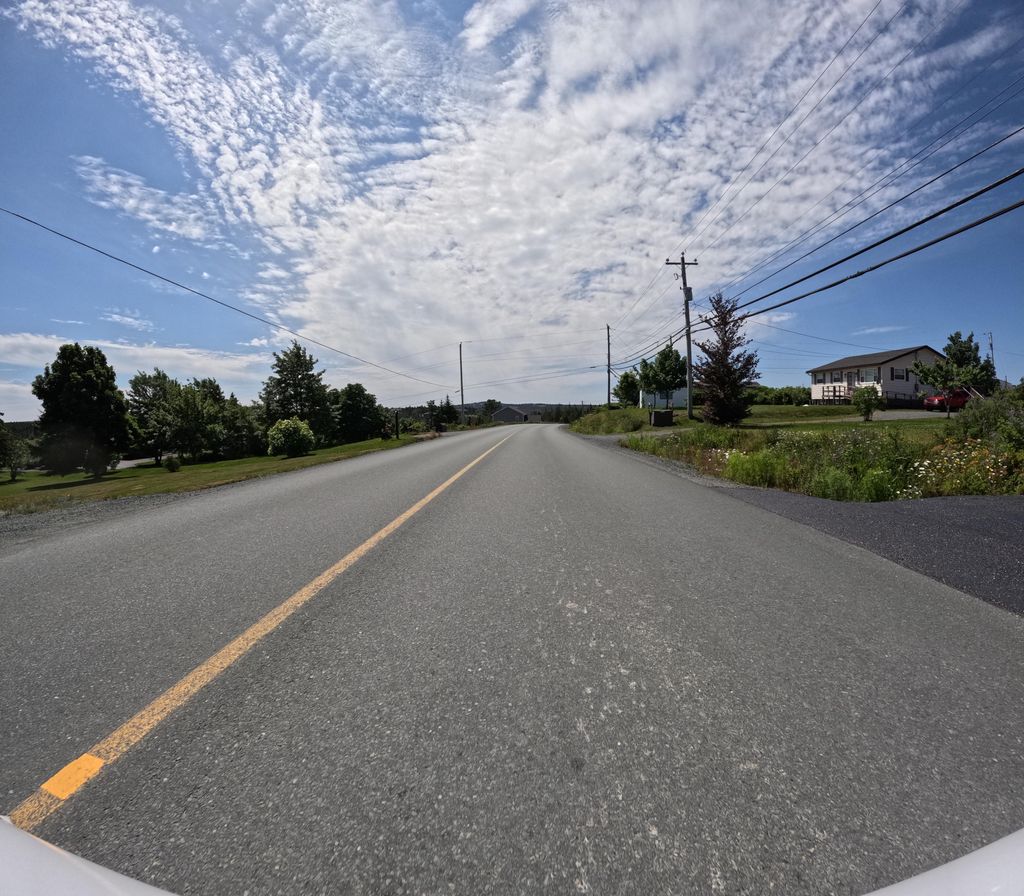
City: st_johns